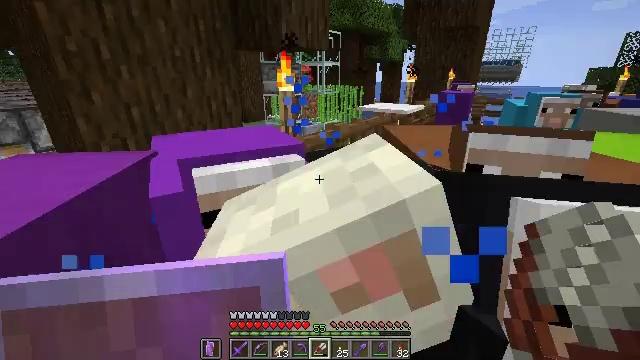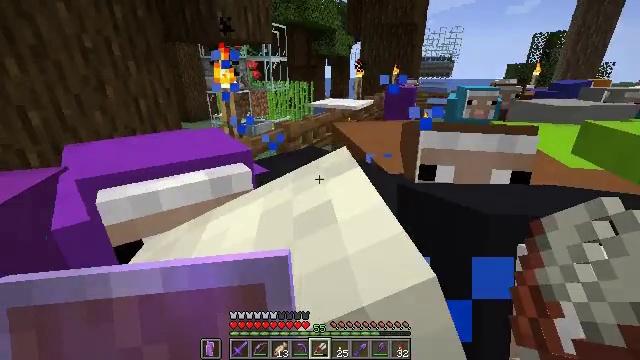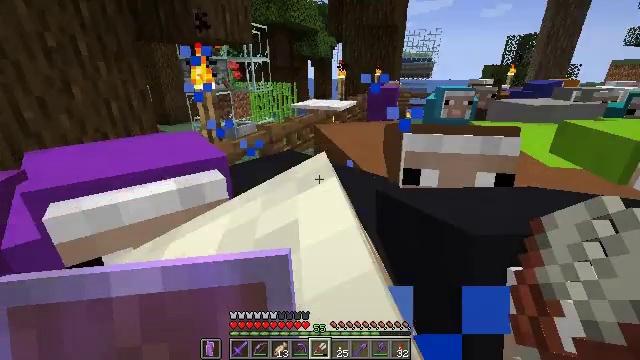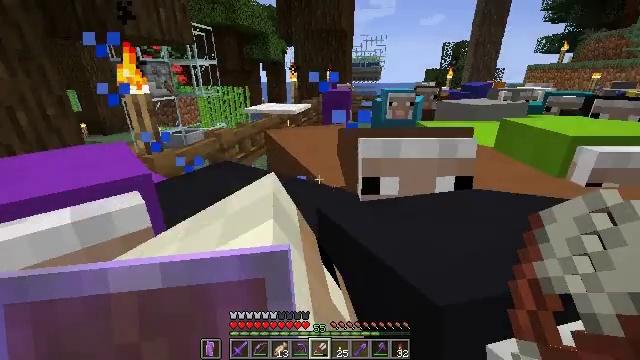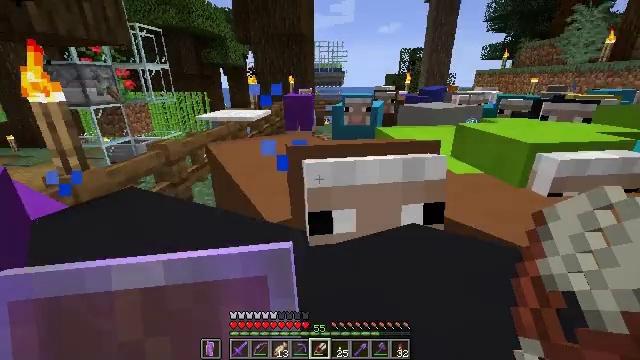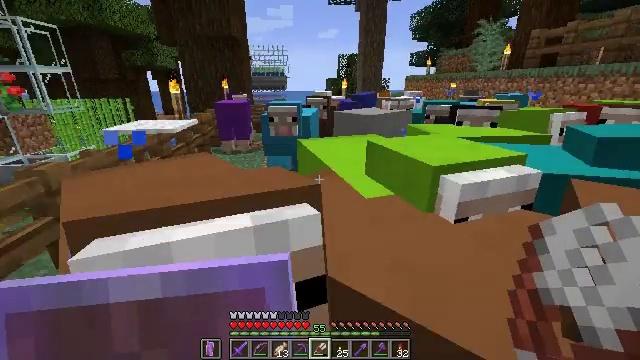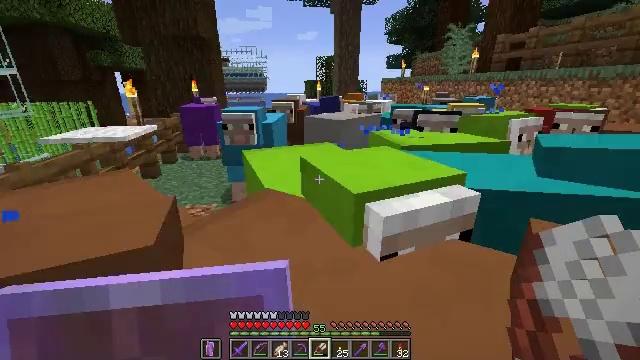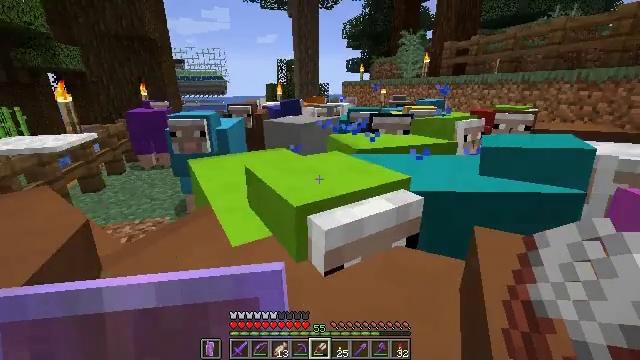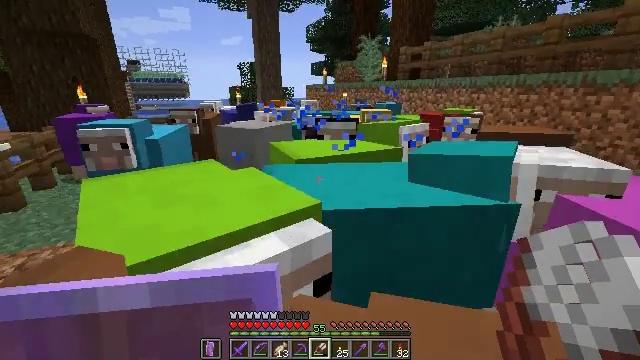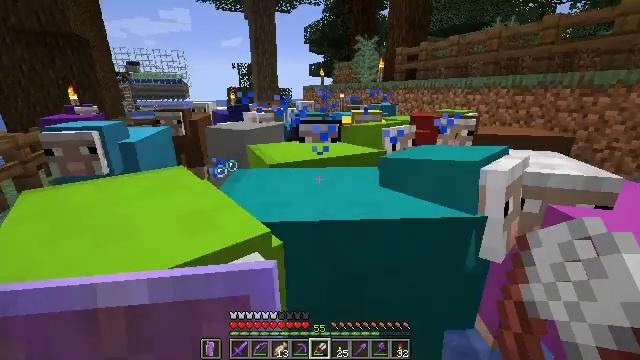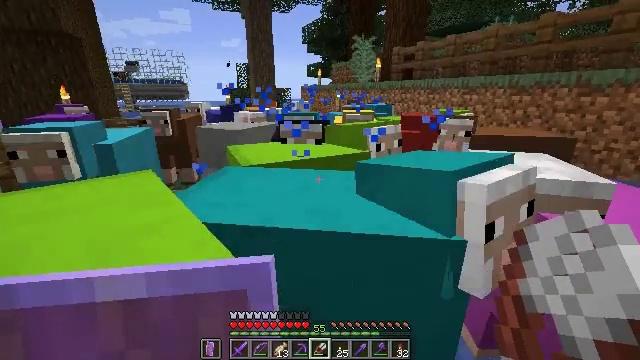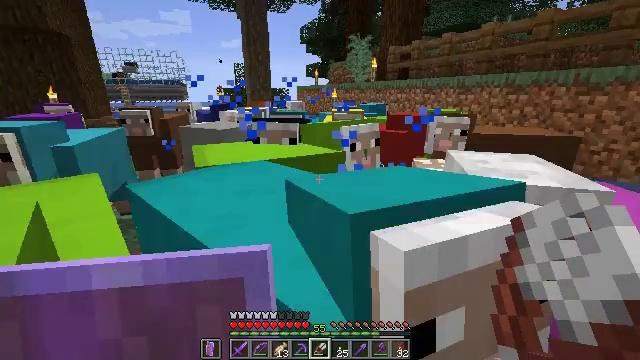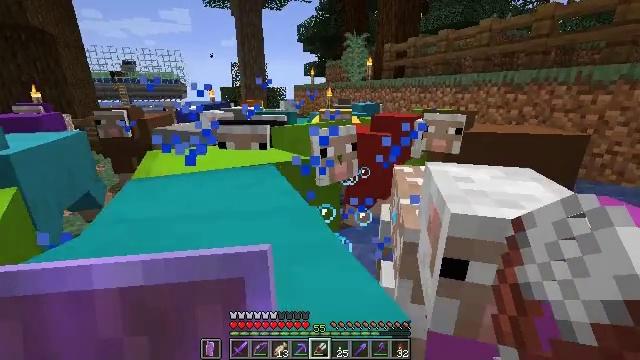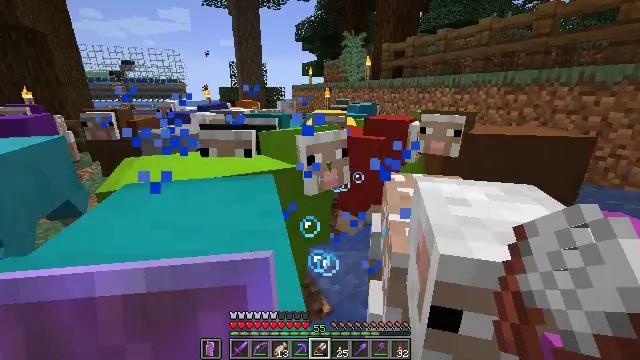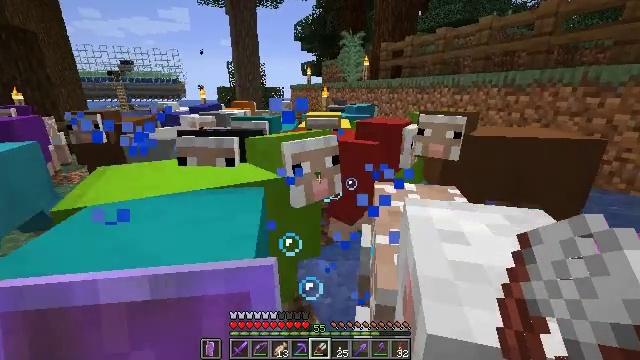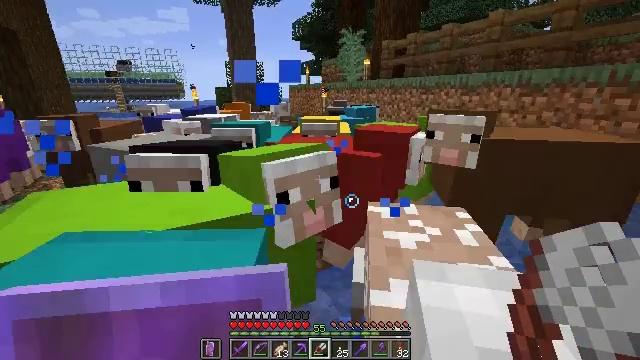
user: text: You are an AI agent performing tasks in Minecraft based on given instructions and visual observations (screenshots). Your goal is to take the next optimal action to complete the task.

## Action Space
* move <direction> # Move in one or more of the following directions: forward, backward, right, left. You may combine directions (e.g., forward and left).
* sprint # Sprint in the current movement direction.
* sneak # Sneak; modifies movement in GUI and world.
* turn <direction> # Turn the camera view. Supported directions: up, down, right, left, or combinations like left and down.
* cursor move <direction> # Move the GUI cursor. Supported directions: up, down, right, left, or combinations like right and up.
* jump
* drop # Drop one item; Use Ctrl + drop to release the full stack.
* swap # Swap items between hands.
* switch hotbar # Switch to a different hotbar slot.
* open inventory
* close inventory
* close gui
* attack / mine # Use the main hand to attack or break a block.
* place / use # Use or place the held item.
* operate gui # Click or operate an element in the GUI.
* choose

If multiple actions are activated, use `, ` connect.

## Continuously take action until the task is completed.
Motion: motion action
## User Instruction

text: craft item pink carpet
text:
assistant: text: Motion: move forward, turn right
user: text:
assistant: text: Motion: move forward, turn right
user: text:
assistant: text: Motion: move forward, turn right
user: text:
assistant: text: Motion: move forward and move right, turn right and up
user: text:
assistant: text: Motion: move forward and move right, turn right
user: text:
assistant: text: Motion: move forward and move right, turn right
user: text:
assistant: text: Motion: move forward and move right, turn right
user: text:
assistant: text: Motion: move forward and move right, turn right
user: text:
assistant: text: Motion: move forward and move right
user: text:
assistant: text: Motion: move forward and move right
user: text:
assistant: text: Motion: move forward and move right
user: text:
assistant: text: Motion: move forward and move right
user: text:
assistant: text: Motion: move forward and move right
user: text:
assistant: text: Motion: move forward
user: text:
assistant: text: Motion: move forward
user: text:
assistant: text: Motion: move forward, turn right and down
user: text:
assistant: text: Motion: move forward, turn right and down
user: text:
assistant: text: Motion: turn right and down
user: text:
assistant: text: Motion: no_op
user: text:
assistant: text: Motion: turn right
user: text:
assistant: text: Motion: turn right
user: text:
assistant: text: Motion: no_op
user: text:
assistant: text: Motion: no_op
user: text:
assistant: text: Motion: turn left
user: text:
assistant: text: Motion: turn left and up
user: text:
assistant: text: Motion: turn left
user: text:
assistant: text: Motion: turn left and up
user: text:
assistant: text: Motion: move forward, turn left
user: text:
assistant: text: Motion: move forward
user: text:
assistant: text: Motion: move forward